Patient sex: M
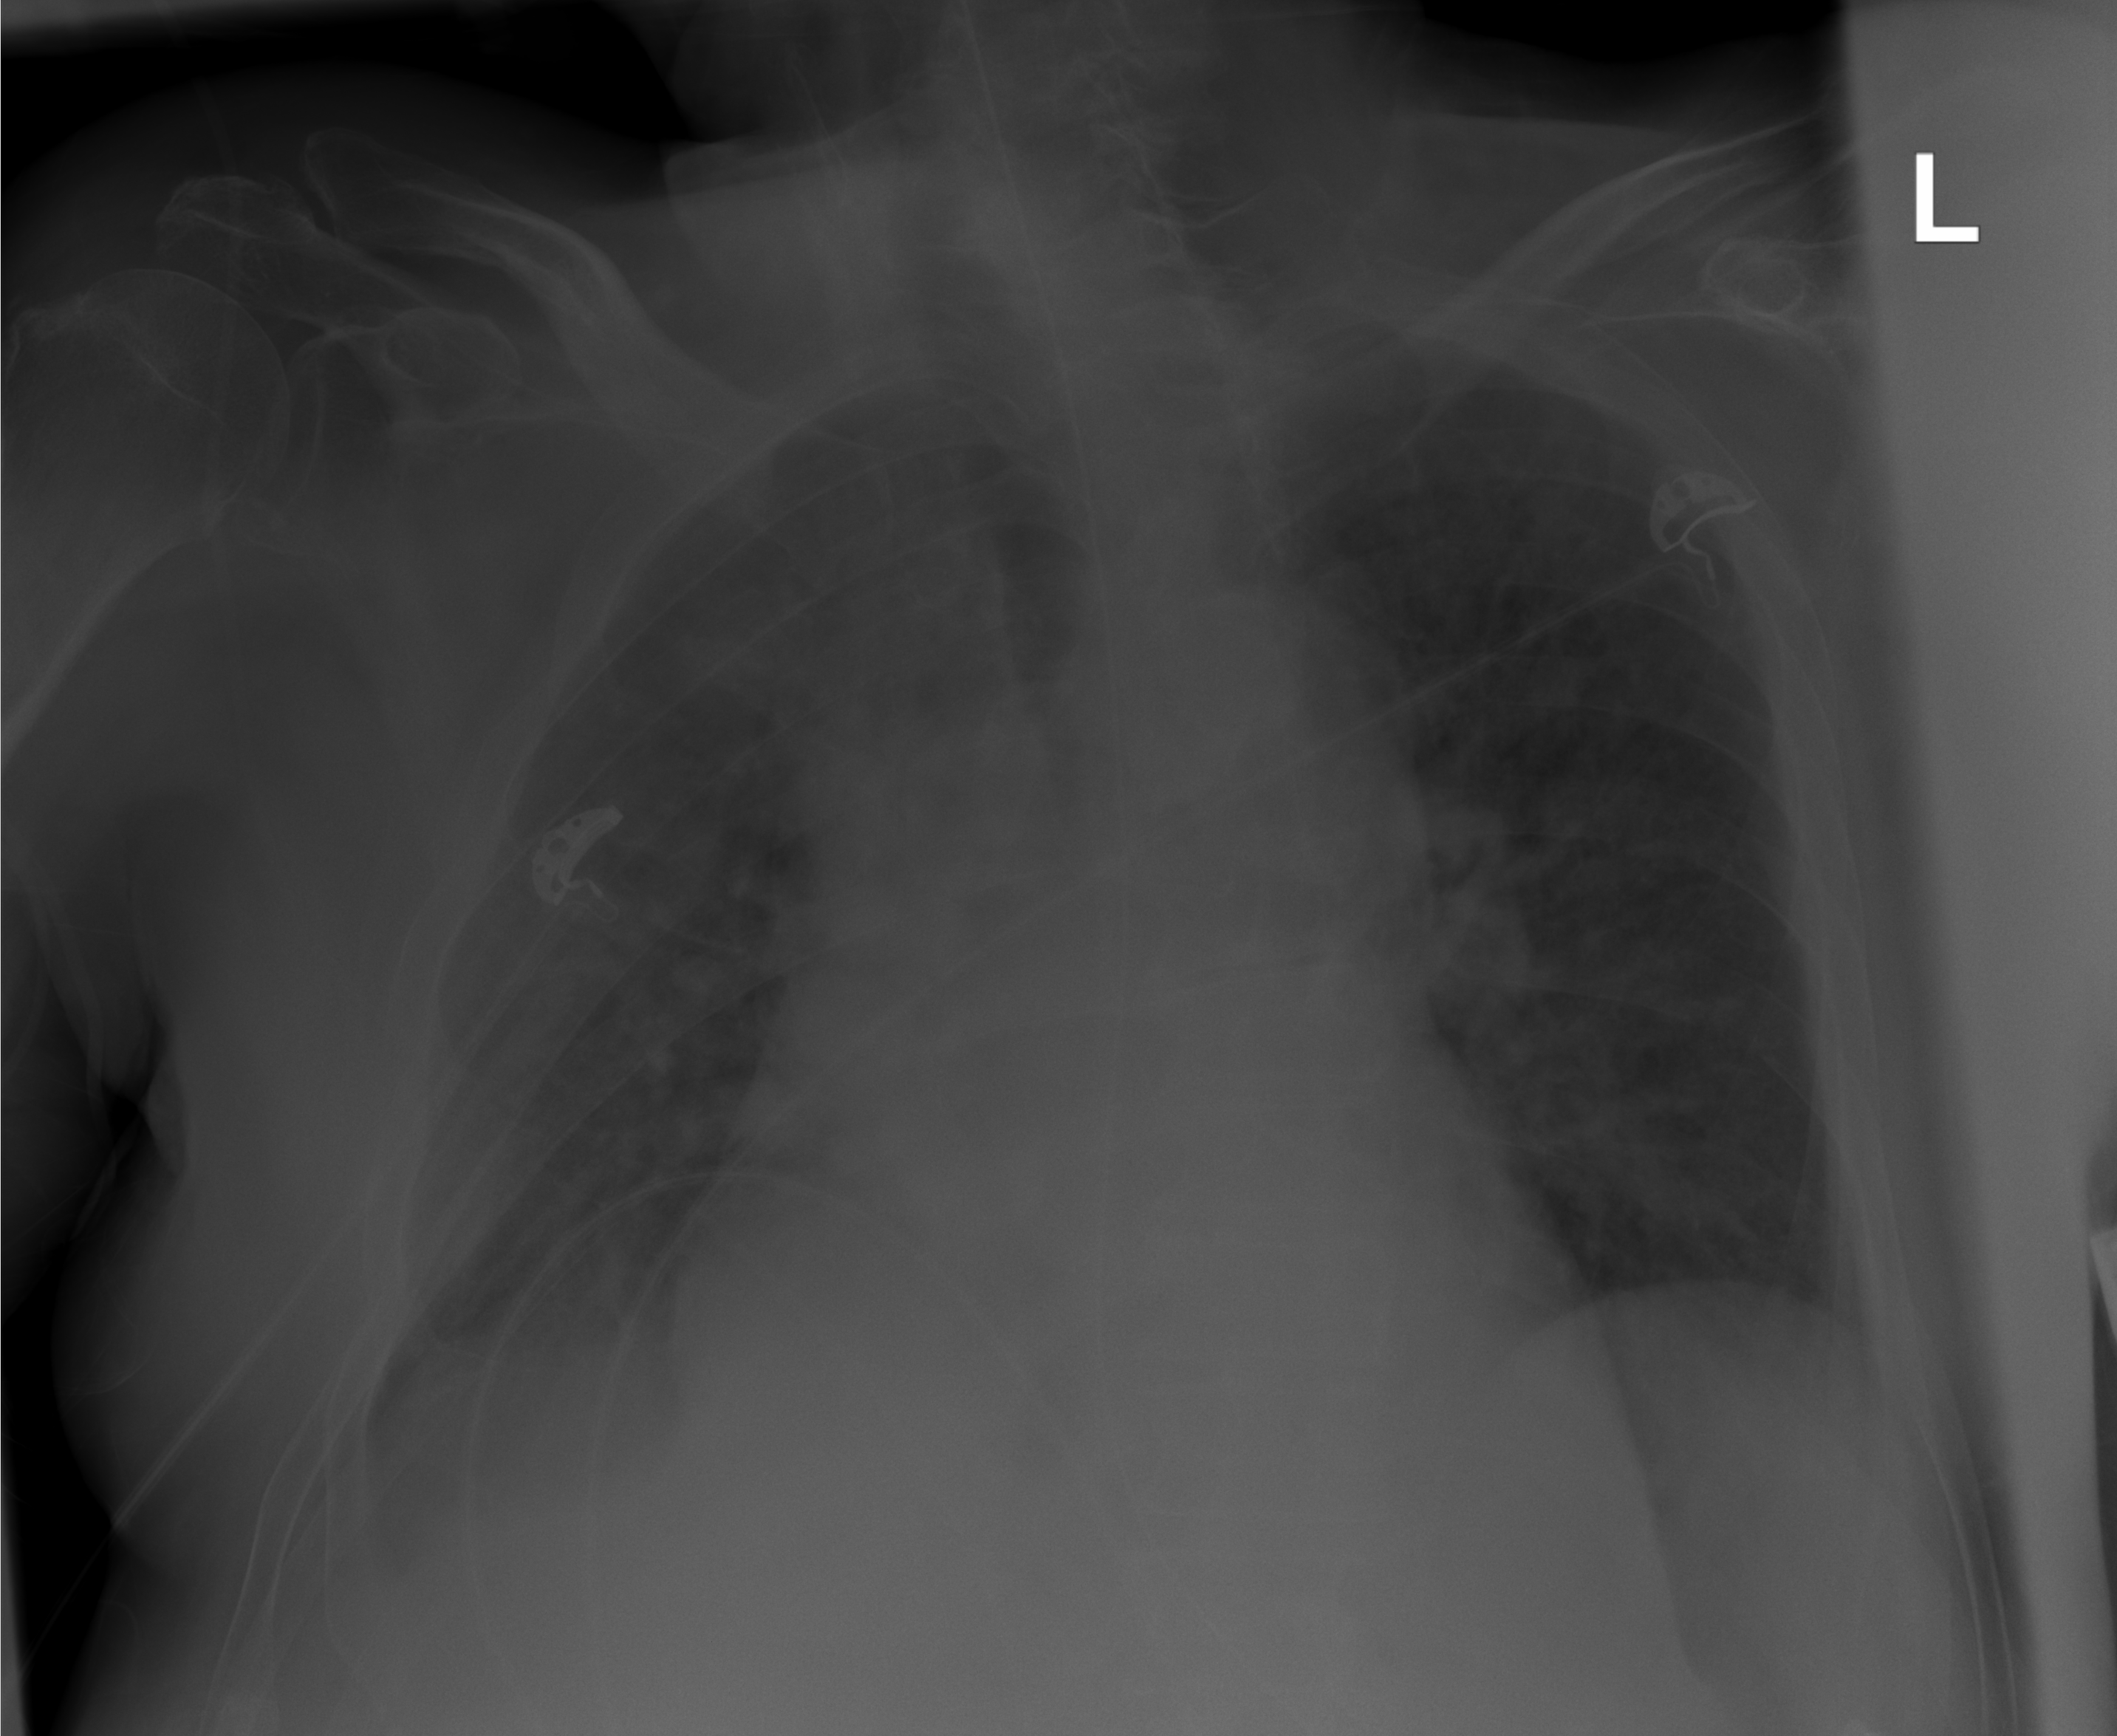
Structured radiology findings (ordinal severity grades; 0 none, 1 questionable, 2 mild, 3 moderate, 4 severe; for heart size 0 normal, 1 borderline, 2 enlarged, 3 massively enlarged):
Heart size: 2
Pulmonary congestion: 2
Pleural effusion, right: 2
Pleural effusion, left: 0
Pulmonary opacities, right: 2
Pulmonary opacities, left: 2
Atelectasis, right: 2
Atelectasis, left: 0